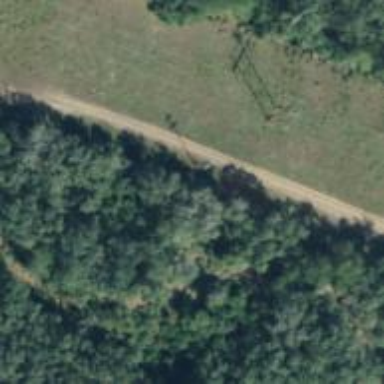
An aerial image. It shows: Power pole.